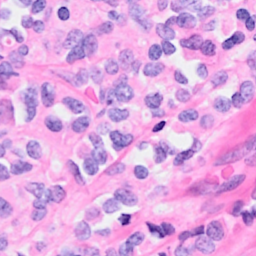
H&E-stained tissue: Breast